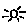
Label: sun